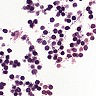
Metastatic tissue present: no